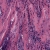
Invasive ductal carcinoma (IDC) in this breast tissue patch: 0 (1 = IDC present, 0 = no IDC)